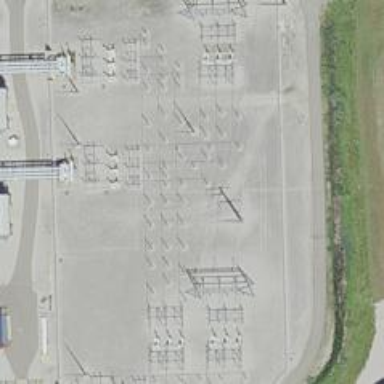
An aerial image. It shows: Power tower.